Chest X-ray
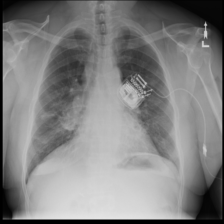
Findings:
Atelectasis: negative
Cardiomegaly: negative
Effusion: negative
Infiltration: negative
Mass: negative
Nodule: positive
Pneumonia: negative
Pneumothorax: negative
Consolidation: negative
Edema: negative
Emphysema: negative
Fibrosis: negative
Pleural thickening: negative
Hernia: negative